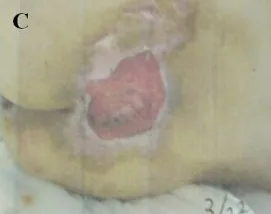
Chronological change of pressure ulcer. (C) Day 66. The pressure ulcer had shrunk along with an improvement in the patient's state of nutrition.
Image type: medical_photograph (other_medical_photograph)